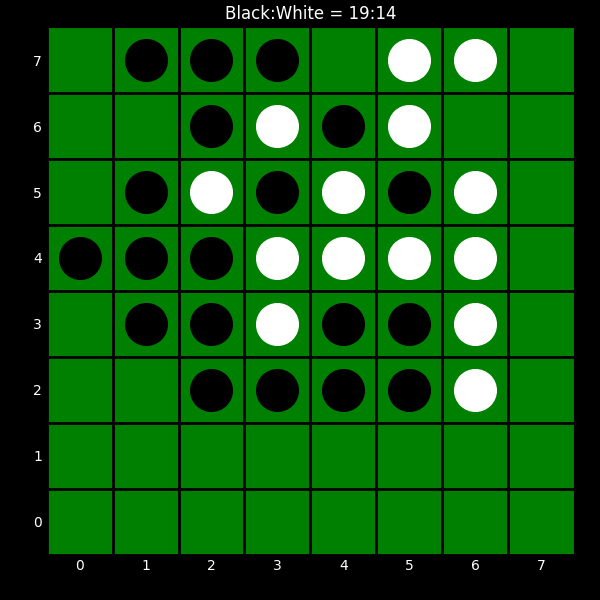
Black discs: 19
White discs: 14